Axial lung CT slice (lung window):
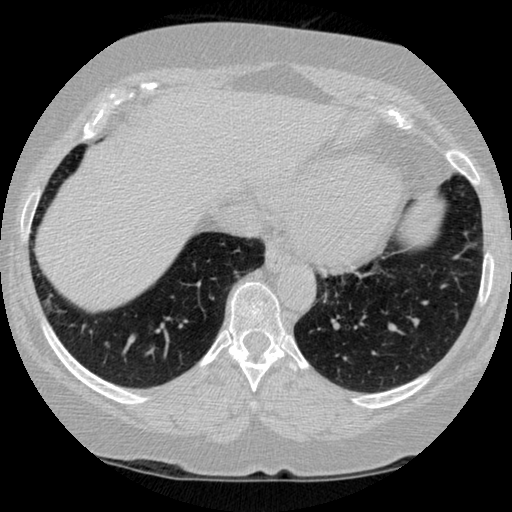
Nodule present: no